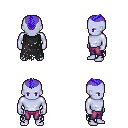
a pixel art fantasy rpg character, male body template, dark elf, purple skin, black tattered cape, magenta pants, blue short mohawk hairstyle, four views (front, back, left, right), 2x2 character sprite sheet, small pixel art, hard edges, no anti-aliasing